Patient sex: M
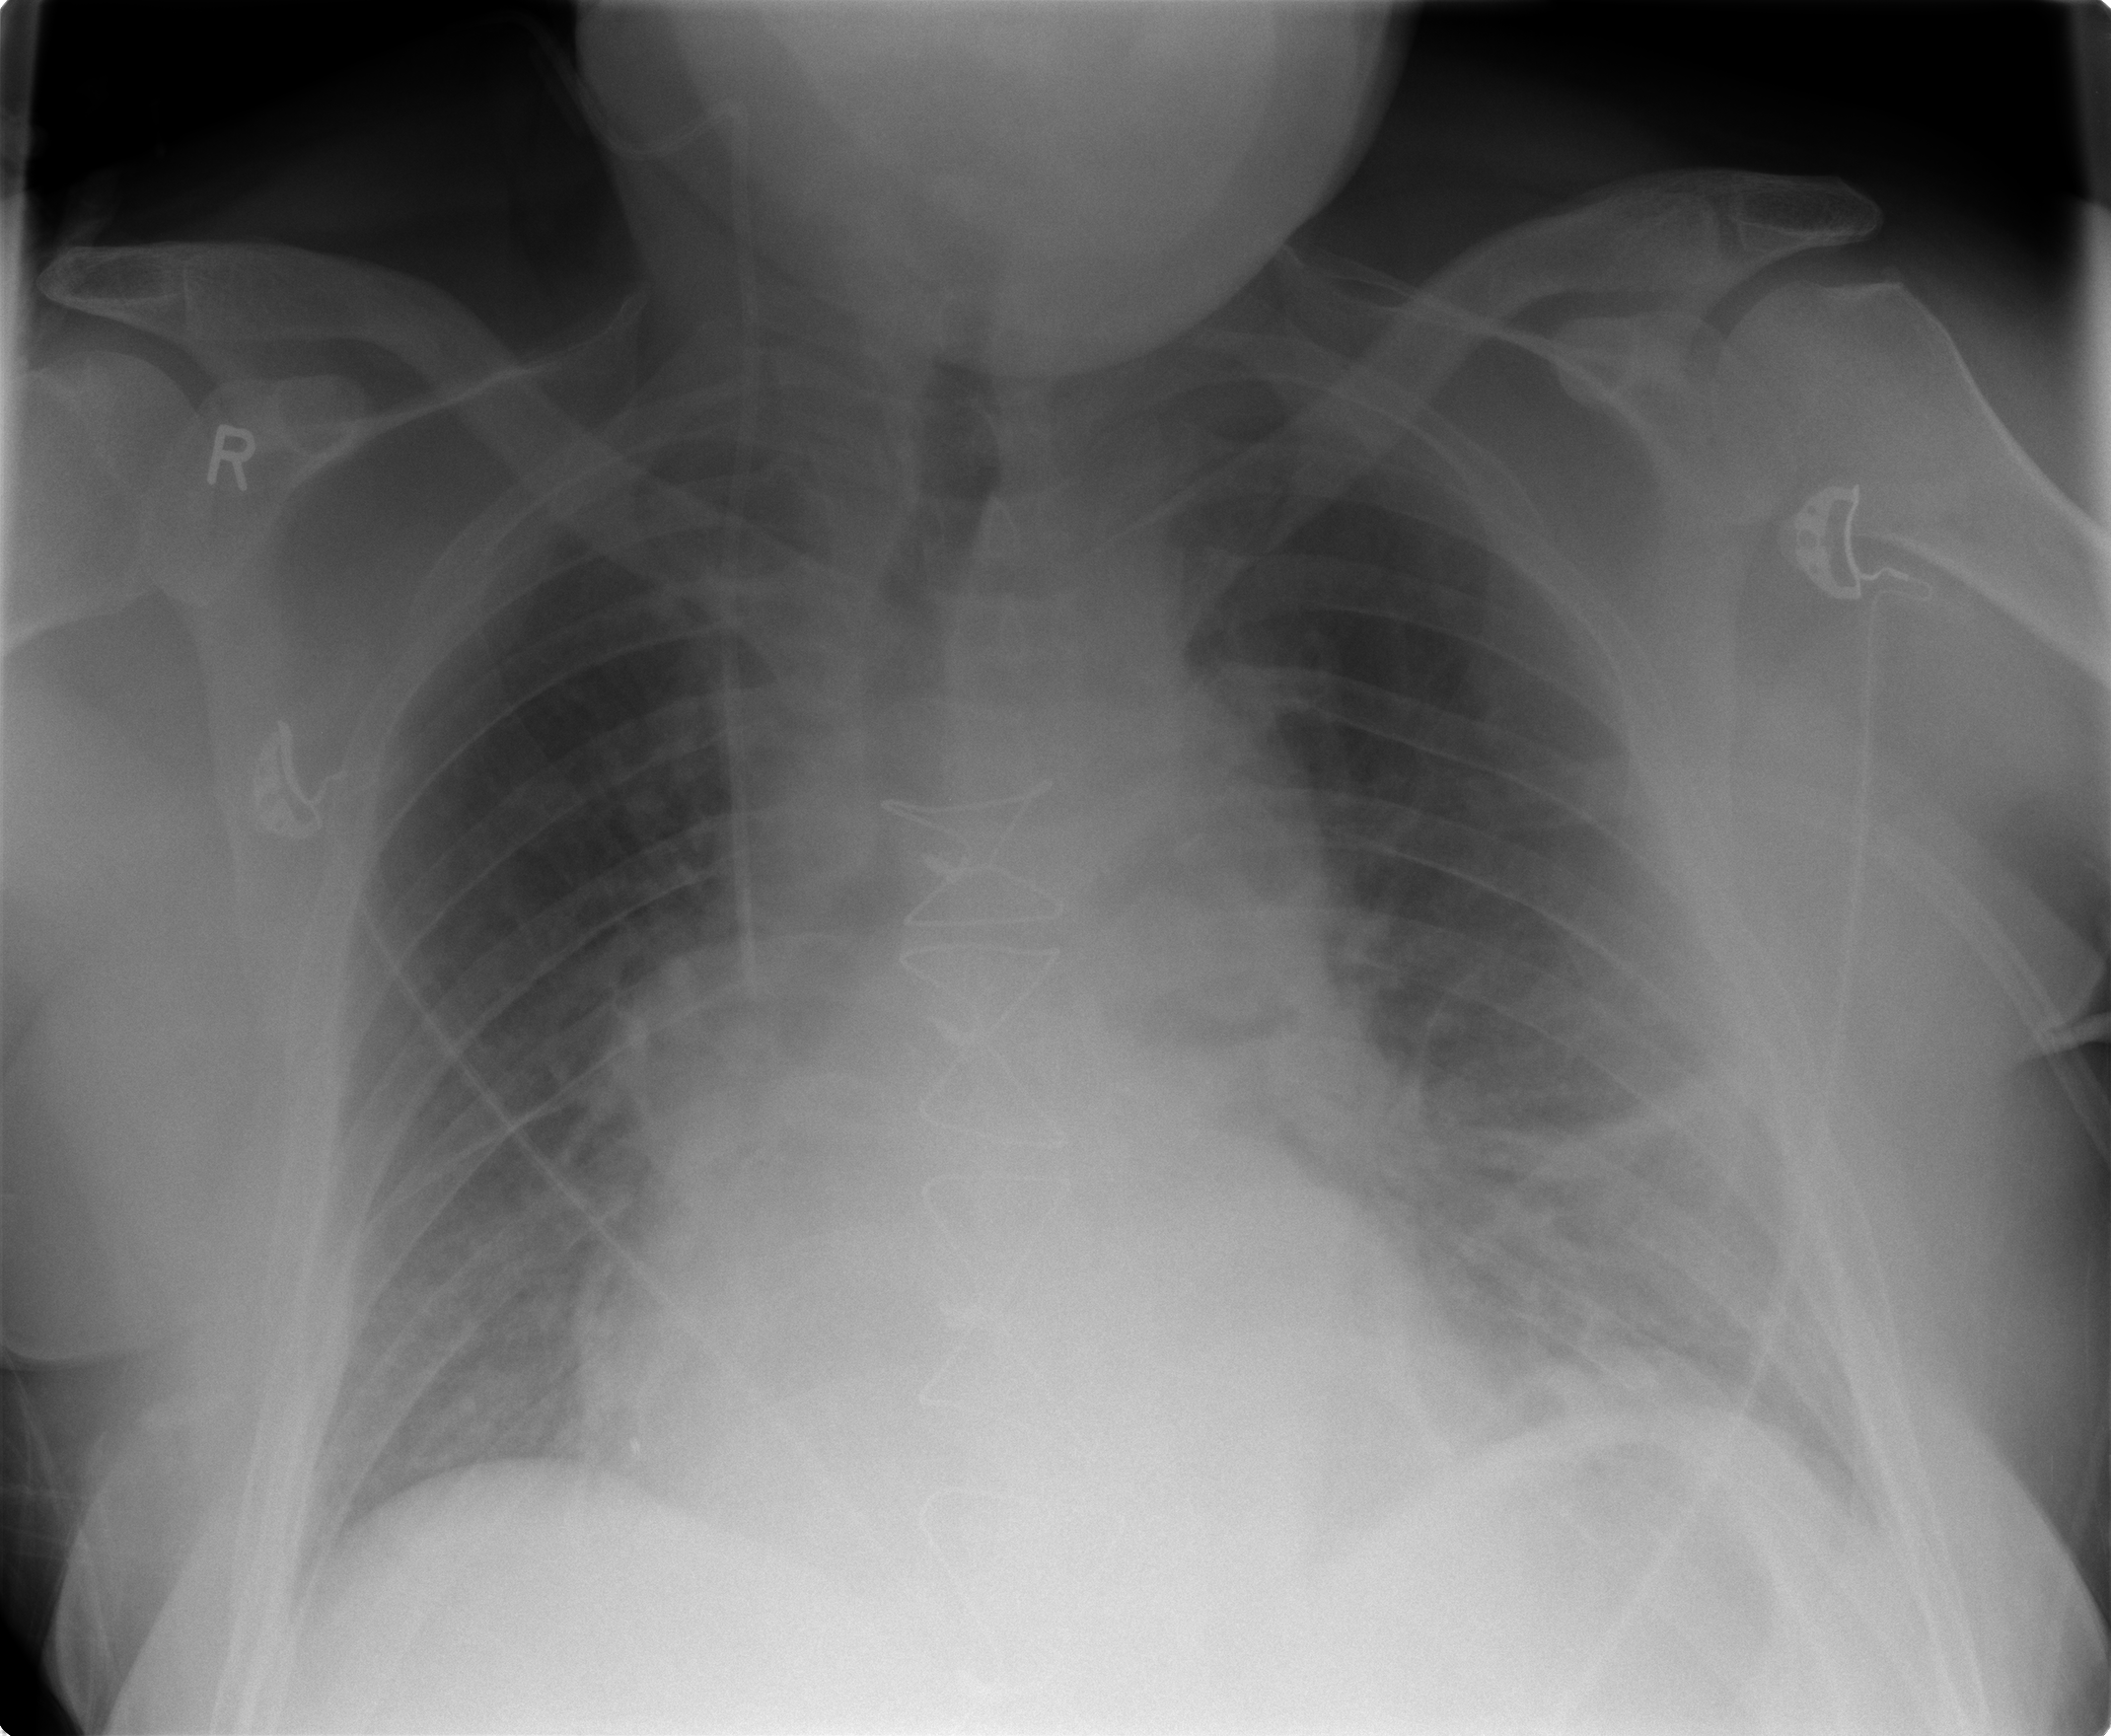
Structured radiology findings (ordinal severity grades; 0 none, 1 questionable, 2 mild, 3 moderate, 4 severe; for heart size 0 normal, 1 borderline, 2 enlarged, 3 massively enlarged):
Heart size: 2
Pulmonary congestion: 3
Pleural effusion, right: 0
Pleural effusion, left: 0
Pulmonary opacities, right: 2
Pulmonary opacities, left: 3
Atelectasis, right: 2
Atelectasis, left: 2